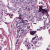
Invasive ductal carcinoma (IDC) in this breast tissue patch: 1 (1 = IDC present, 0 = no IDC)